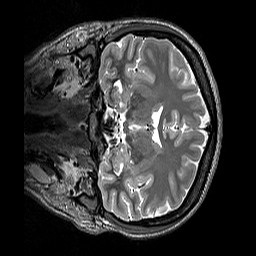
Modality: T2w
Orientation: coronal
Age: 26
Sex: female
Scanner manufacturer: siemens
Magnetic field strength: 3 T
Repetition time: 3 s
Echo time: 0.422 s